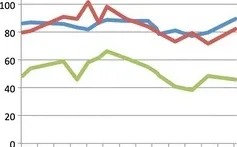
Lung volumes and DLco in patient 1.
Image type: pathology (immunostaining)